Question: I'm trying to debug my react app browser against my app server in vs code. Though the browser will launch the breakpoints are unbound. The index.js file has two files.
1. Contains JSX syntax (full path/src/index.js)
2. Contains the first file transformed to React.createElement('div') elements at build time (/src/index.js < path is relative to project root).
I can with some finagling, get breakpoints to stop on the compiled code in create element form which is hard to read, but not the source JSX tag style code which would be preferred.
The index.js file compiled and uncompiled plus the launch.json

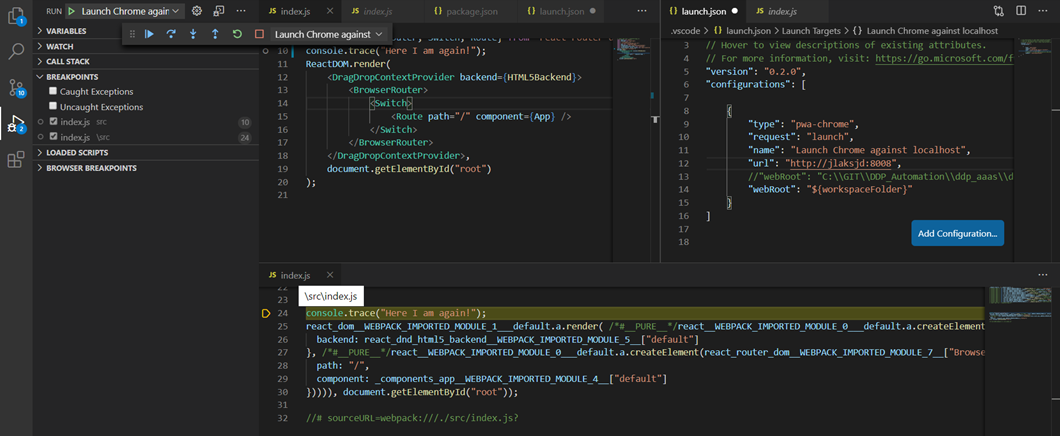
Answer: The below URL gives the solution that took me two weeks to solve.
I was using react webpack-dev-server, In my webpack.config.js file I put the following entry among other stuff like entry, output, modules
'''
devtool: "source-map" // thats it!
'''
<URL>